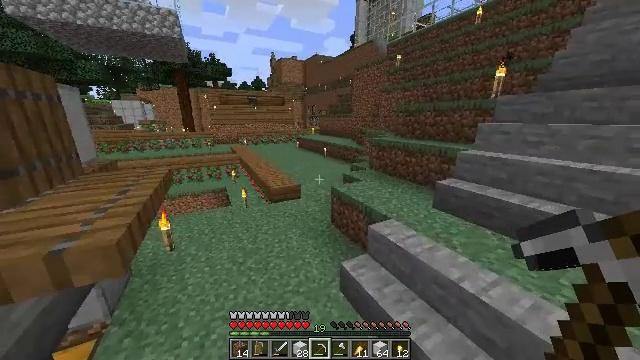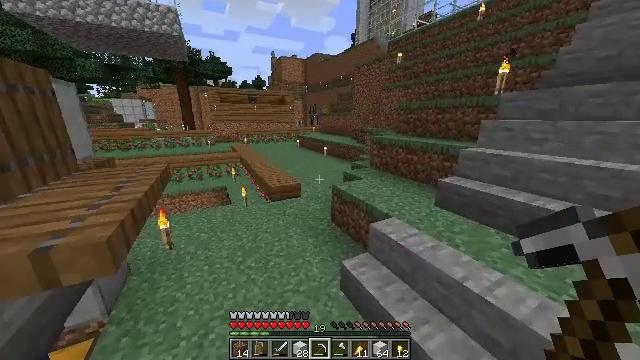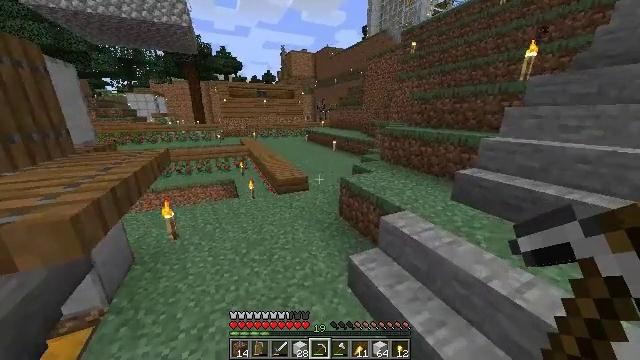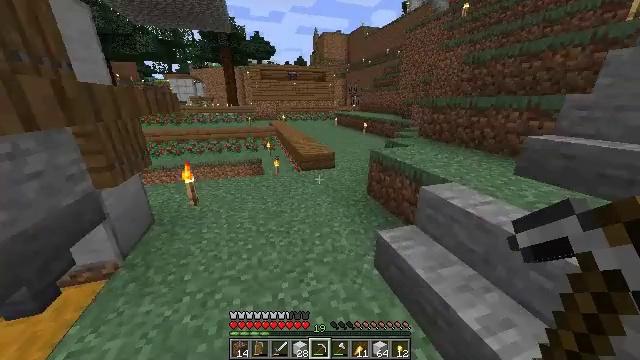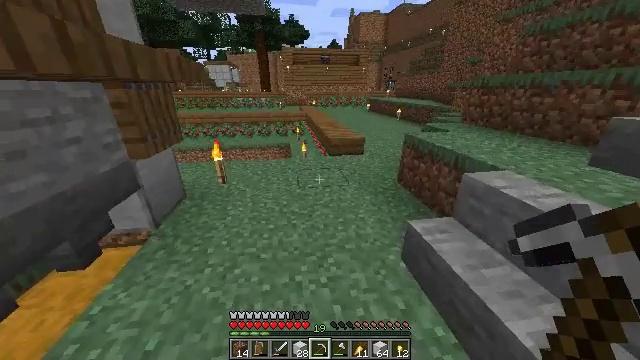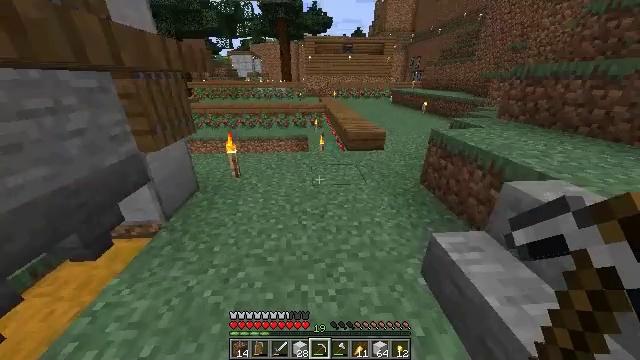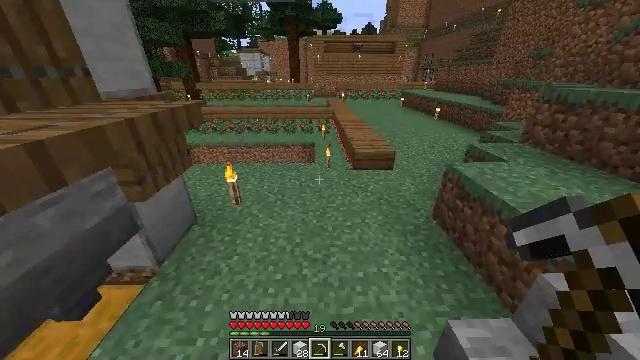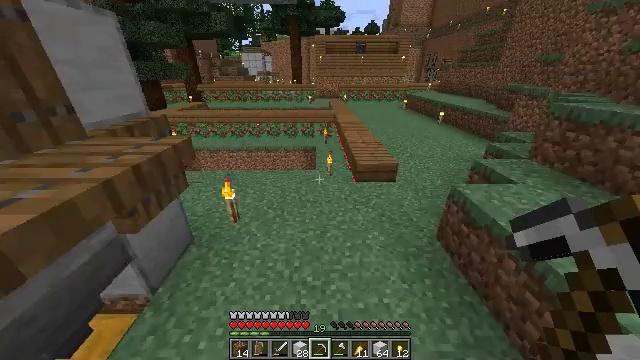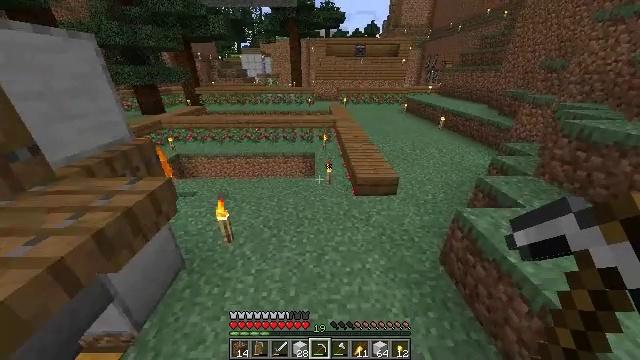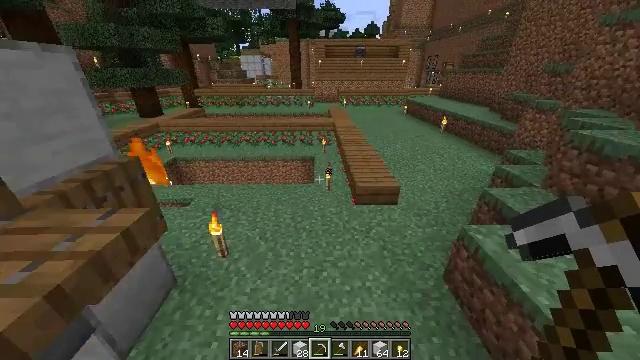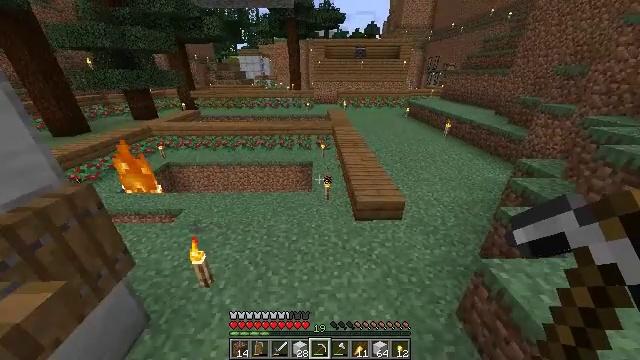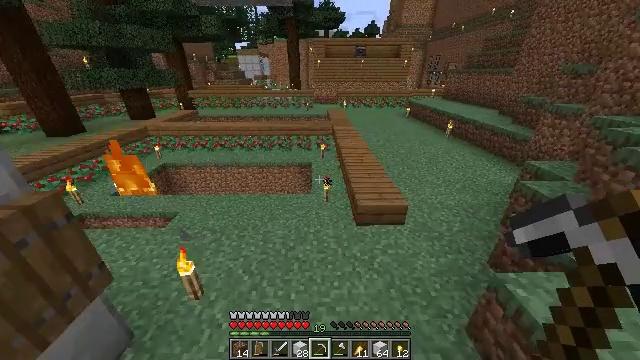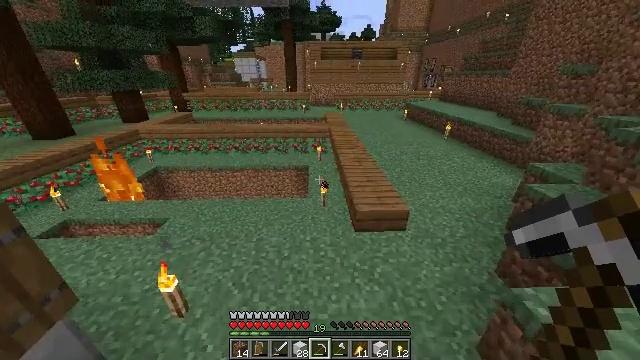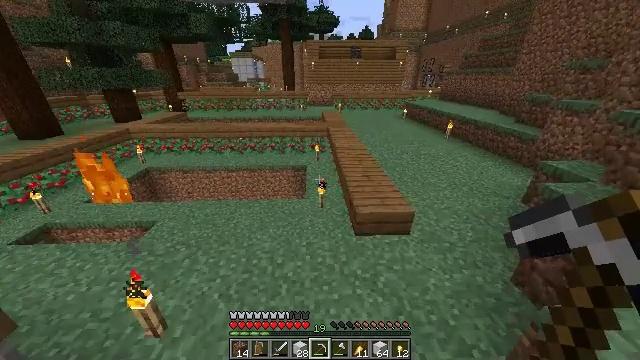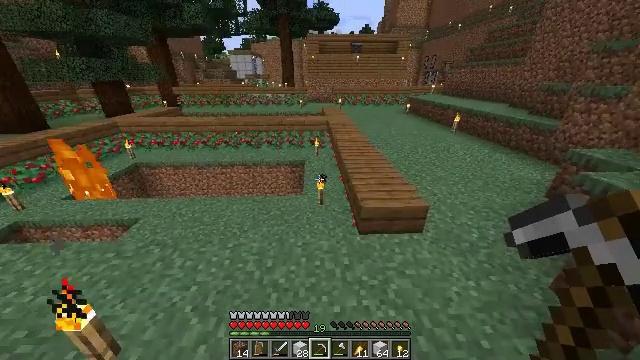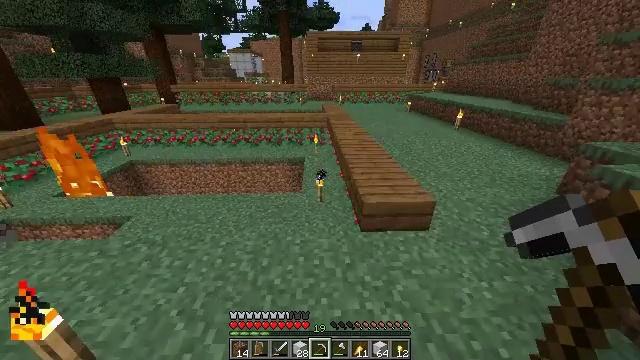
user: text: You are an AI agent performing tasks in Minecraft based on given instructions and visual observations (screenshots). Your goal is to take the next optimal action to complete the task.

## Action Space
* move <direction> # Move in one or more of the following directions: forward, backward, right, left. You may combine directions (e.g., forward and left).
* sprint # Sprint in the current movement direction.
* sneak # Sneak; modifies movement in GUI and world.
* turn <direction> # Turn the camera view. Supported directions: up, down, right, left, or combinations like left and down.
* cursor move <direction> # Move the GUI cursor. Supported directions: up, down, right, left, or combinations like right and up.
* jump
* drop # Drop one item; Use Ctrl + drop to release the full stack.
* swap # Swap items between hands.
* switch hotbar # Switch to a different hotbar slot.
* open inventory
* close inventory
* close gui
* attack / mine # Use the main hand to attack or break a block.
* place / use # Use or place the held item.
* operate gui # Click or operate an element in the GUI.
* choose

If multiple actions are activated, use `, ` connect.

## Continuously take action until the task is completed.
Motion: motion action
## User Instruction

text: Open the crafting table to craft an iron block.
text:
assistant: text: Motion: move forward
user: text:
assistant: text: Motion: move forward, turn left and down, jump
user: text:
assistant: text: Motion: move forward, turn left and down, jump
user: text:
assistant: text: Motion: move forward, turn left and down, jump
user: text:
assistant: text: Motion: move forward, turn left and down, jump
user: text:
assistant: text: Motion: move forward, turn left and down, jump
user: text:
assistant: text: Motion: move forward, jump
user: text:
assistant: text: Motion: move forward
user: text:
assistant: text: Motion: move forward
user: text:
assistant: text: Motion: move forward
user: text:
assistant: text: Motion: move forward, sprint
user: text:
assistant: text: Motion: move forward, sprint
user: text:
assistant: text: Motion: move forward, sprint
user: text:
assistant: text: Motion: move forward, sprint
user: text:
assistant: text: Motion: move forward, sprint
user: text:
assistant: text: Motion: move forward, turn left
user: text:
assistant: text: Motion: move forward, turn left
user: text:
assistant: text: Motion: move forward, turn left
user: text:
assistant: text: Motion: move forward, turn left
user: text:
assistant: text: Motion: move forward, turn left
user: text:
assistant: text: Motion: move forward, turn left
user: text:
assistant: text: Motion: move forward, turn left
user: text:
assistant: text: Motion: move forward, sprint, turn left
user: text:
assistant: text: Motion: move forward, sprint
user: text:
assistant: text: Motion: move forward, sprint
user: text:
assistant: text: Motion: move forward, sprint, turn down
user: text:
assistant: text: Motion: move forward, sprint, turn left and down
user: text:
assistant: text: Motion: move forward, turn left and down
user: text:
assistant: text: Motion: move forward, turn left and down
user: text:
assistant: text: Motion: move forward, turn left and down